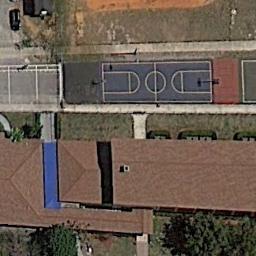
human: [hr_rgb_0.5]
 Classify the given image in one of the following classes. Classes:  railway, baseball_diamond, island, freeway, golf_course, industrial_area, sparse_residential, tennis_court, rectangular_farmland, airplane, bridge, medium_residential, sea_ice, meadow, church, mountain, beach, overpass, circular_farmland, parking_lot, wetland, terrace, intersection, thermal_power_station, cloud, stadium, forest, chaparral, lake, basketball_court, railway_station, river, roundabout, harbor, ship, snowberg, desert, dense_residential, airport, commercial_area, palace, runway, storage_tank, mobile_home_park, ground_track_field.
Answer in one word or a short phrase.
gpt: basketball_court